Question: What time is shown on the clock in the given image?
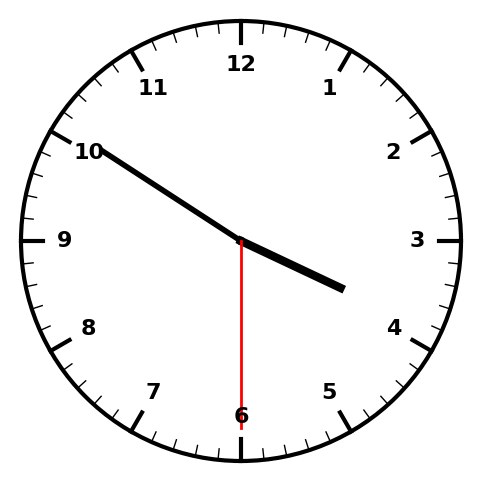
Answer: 03:50:30